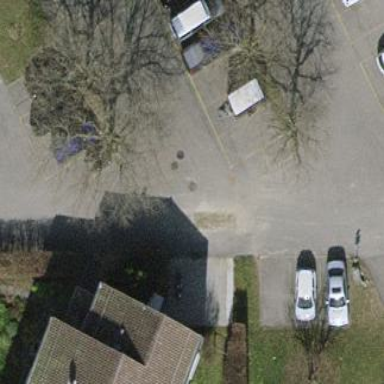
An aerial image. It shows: Parking area with surface.